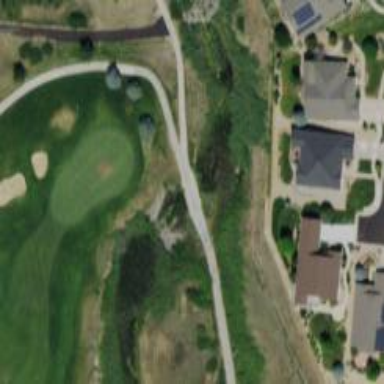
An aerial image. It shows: Path bridge crossing golf cartpath.